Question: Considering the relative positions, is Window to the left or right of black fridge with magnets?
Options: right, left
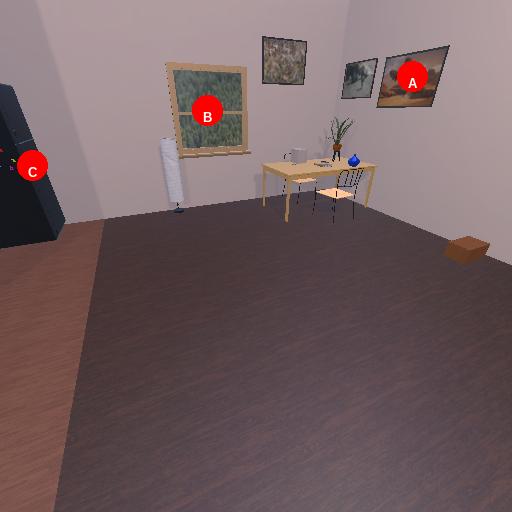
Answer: right